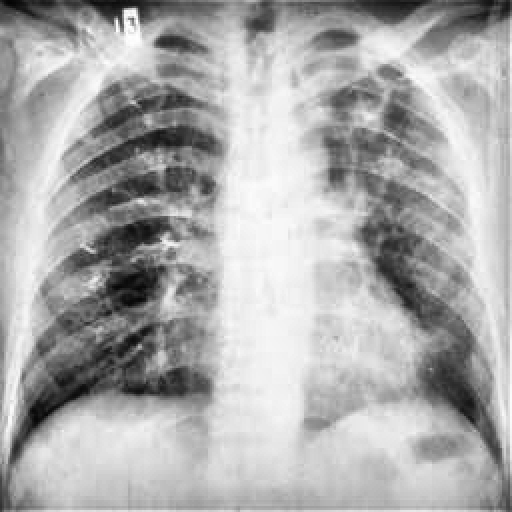
Finding: TUBERCULOSIS